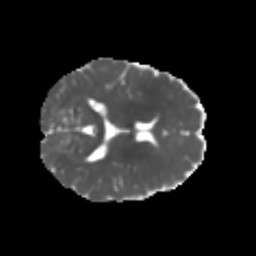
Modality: MD
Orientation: axial
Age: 6
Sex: male
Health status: healthy